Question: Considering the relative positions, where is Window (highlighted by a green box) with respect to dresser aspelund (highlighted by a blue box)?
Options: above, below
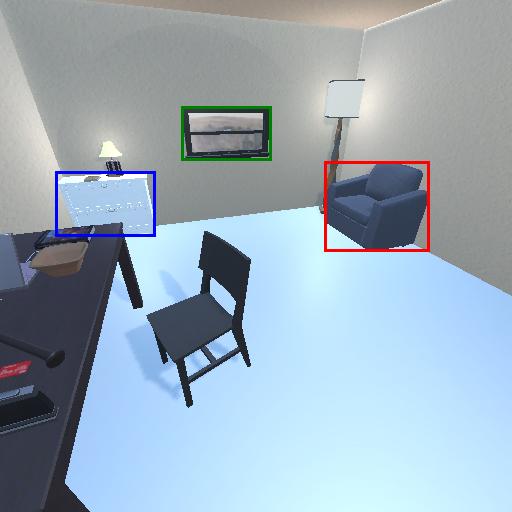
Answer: above